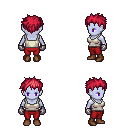
a pixel art fantasy rpg character, female body template, dark elf, purple skin, white pirate shirt, red pants, ruby red bedhead hairstyle, metal gloves, brown shoes, four views (front, back, left, right), 2x2 character sprite sheet, small pixel art, hard edges, no anti-aliasing